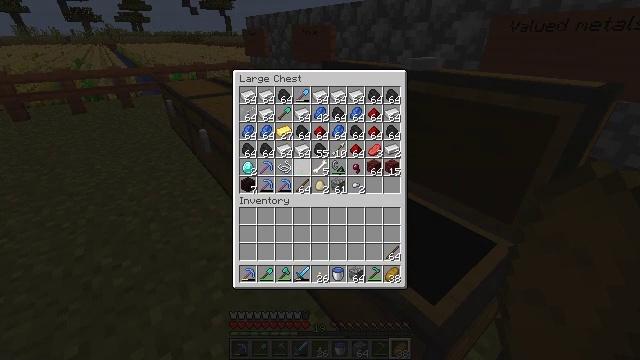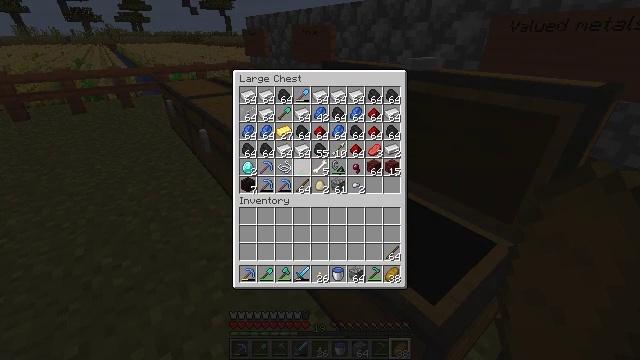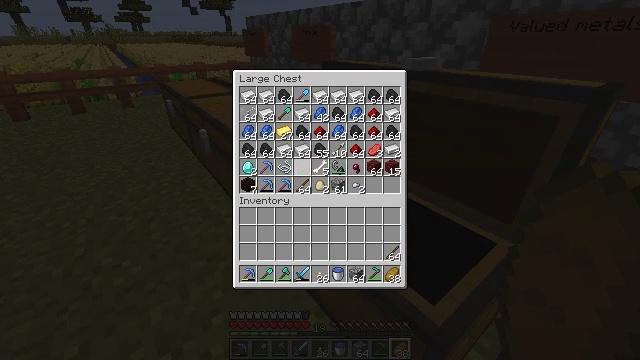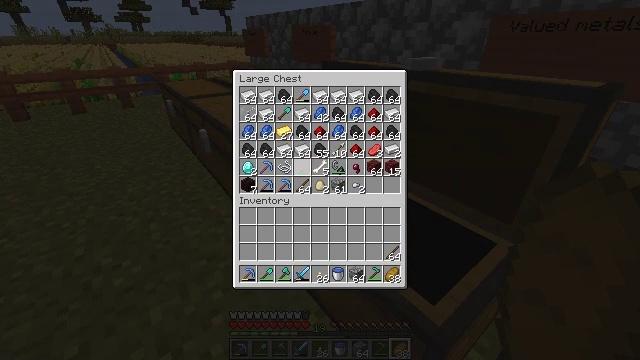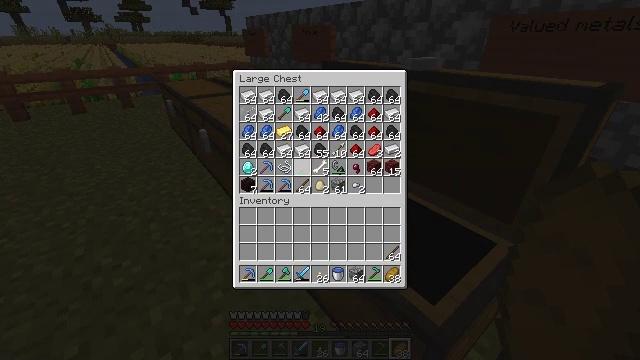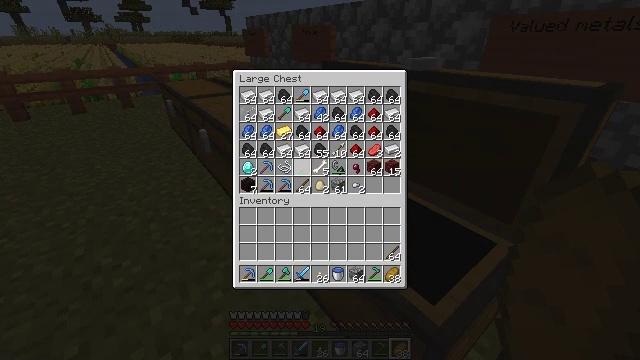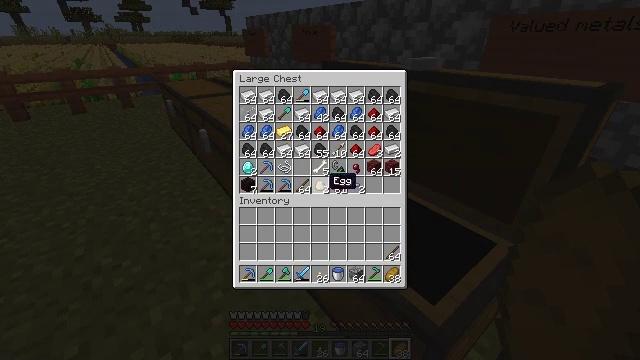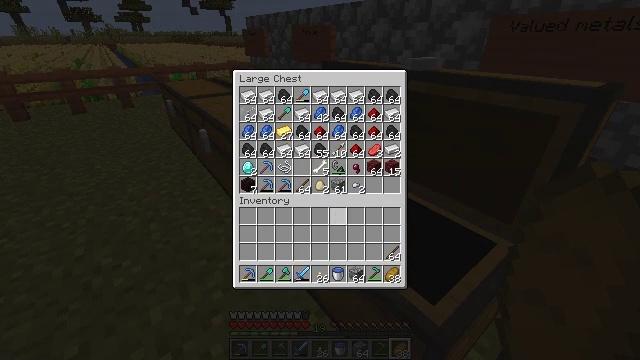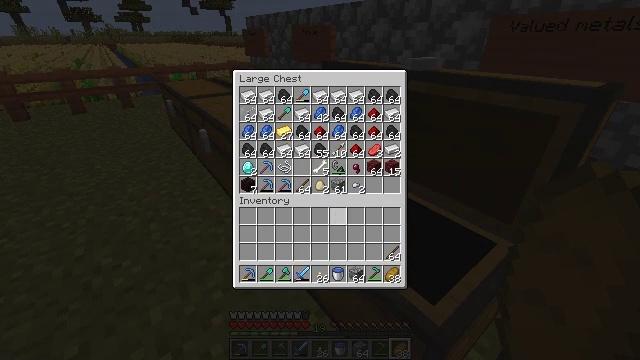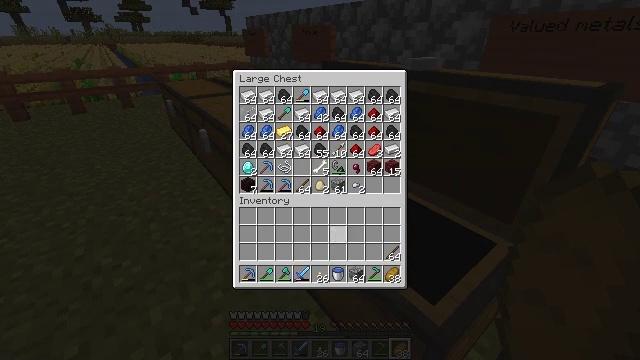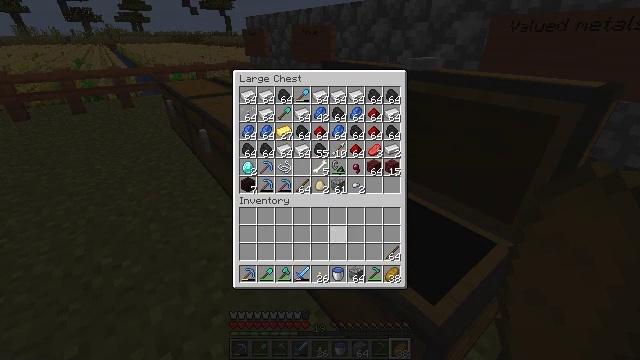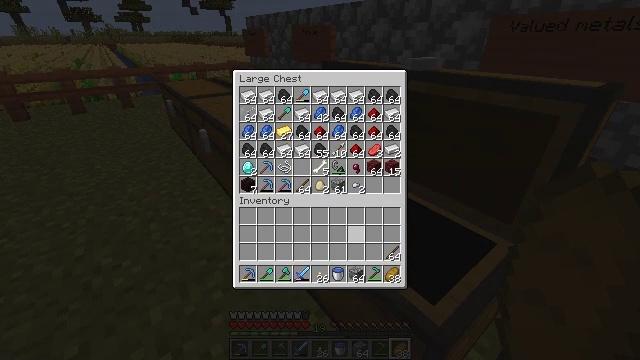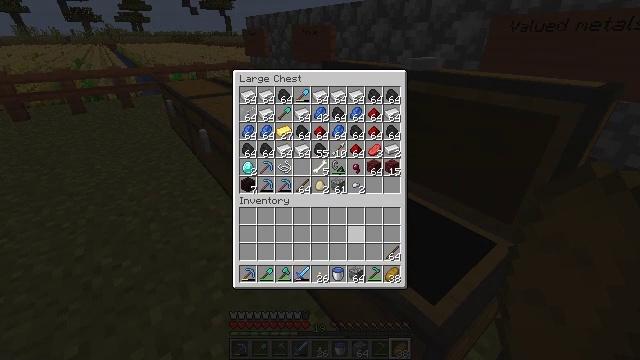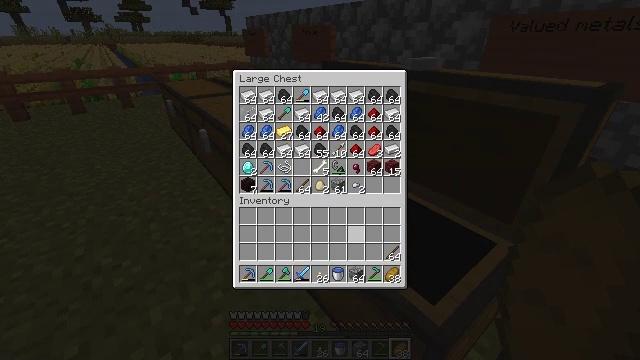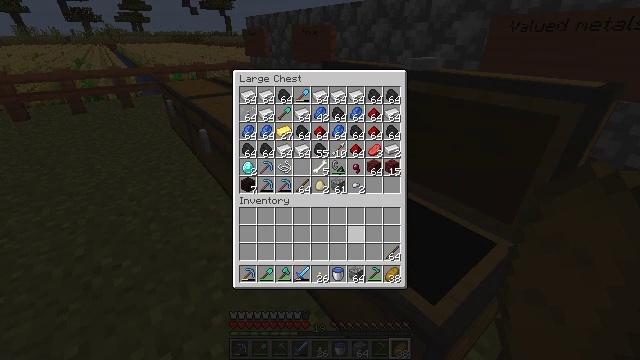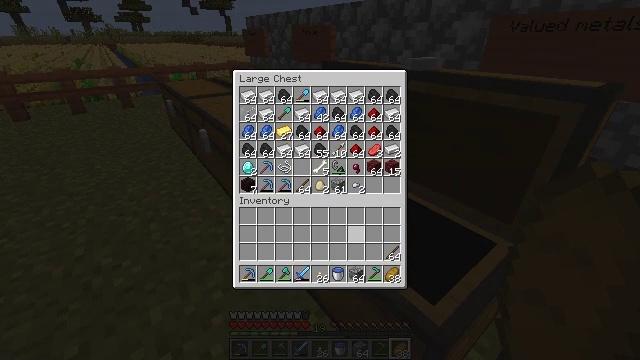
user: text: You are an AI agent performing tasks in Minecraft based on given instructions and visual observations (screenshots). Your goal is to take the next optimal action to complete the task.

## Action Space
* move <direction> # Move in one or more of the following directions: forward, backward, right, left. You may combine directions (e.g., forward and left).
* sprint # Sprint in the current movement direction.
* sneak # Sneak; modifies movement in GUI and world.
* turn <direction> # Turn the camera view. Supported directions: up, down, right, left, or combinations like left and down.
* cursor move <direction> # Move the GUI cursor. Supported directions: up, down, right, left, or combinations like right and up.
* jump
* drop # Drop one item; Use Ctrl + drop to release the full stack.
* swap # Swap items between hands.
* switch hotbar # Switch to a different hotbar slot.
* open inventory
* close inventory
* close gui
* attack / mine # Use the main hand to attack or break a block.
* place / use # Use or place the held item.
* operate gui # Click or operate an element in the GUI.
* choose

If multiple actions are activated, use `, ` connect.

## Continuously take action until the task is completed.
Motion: motion action
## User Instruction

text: Gather wheat by left-clicking on it.
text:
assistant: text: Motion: sneak, choose
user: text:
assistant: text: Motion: sneak, choose
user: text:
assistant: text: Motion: sneak
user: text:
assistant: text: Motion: sneak
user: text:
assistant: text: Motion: sneak
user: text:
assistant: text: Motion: sneak, cursor move right and down
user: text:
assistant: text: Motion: sneak, cursor move right and down
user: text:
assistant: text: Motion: sneak, cursor move down
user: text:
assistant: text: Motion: cursor move down
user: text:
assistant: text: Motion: no_op
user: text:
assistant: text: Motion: cursor move right
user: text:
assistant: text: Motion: no_op
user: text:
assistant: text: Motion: no_op
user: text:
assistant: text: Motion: no_op
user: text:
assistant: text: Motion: cursor move right
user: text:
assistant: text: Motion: no_op
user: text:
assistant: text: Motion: cursor move down
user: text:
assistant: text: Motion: no_op
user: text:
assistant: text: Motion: no_op
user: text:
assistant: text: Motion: no_op
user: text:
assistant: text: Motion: no_op
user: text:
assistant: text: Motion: no_op
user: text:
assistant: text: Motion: no_op
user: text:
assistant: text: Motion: no_op
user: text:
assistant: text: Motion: no_op
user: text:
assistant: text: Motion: no_op
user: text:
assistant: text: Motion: no_op
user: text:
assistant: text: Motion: no_op
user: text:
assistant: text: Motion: cursor move left
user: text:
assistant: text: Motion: no_op